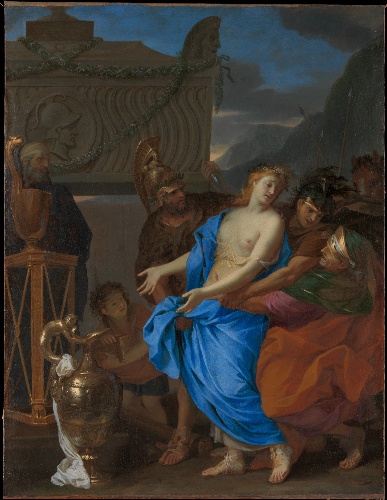
Title: The Sacrifice of Polyxena
Artist: Charles Le Brun
Artist bio: French, Paris 1619–1690 Paris
Date: 1647
Object type: Painting
Classification: Paintings
Medium: Oil on canvas
Dimensions: 70 × 51 3/4 in. (177.8 × 131.4 cm)
Department: European Paintings
Credit line: Purchase, 2012 Benefit Fund, and Bequest of Grace Wilkes and Fletcher Fund, by exchange, 2013
Accession year: 2013
Repository: Metropolitan Museum of Art, New York, NY
Tags: Soldiers|Men|Children|Women